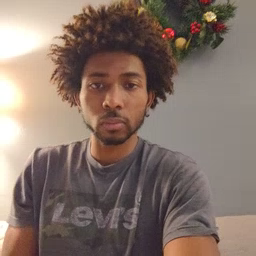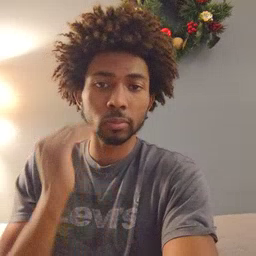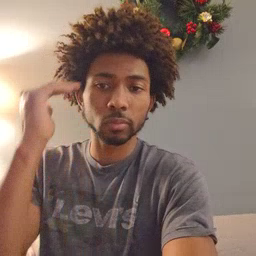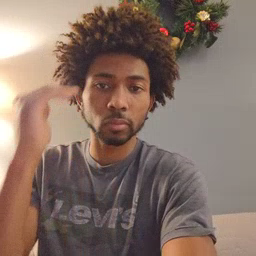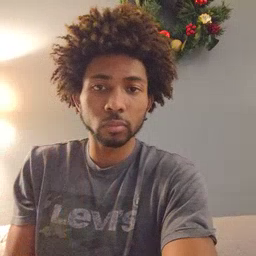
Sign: head